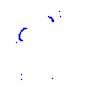
Particle: proton